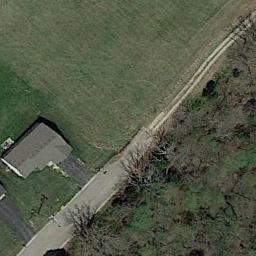
Label: residential